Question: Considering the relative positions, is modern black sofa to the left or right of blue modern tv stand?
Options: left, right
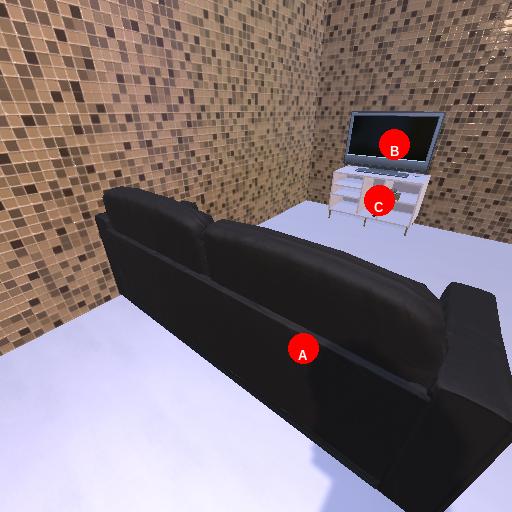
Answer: left